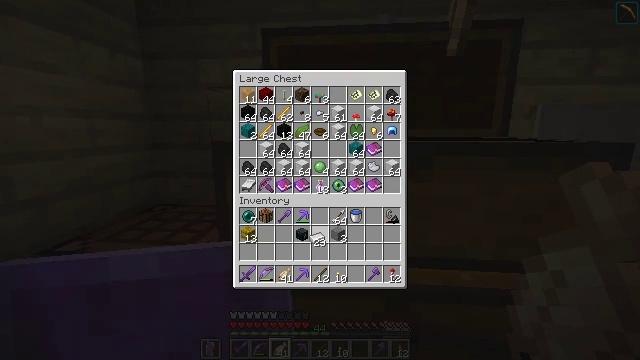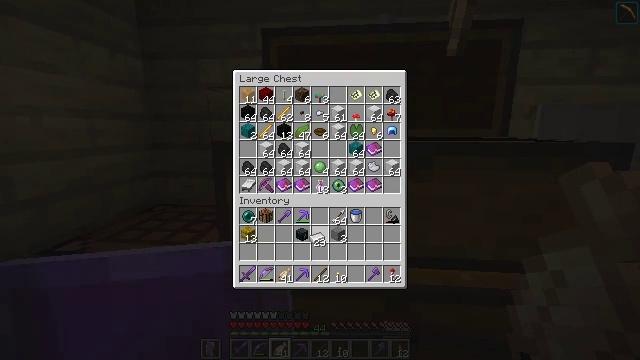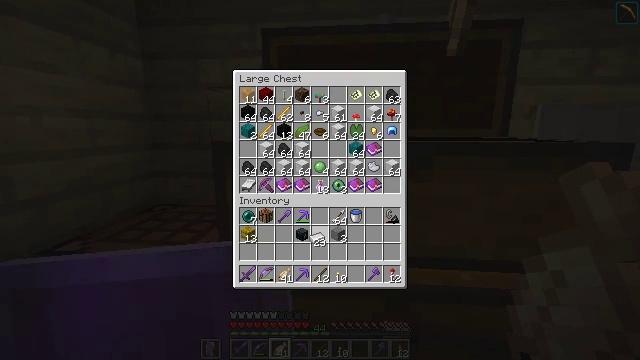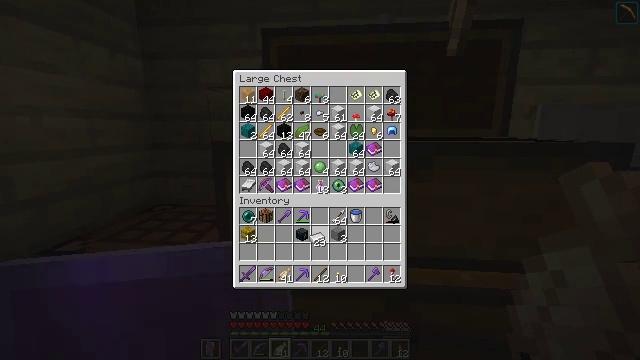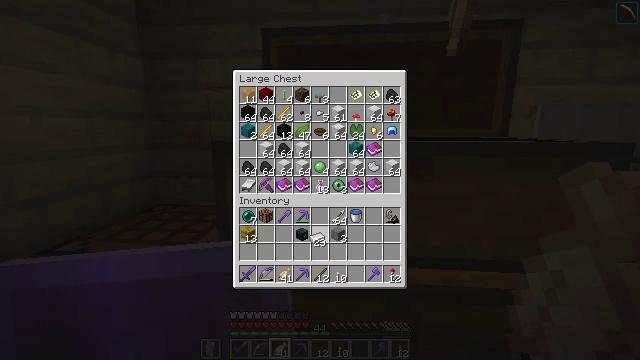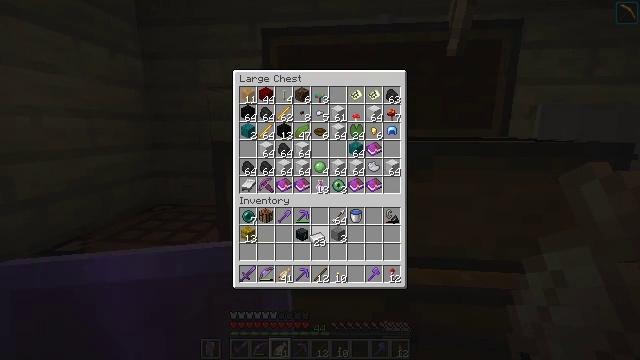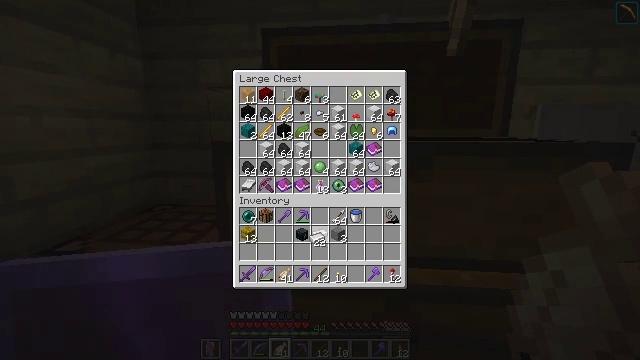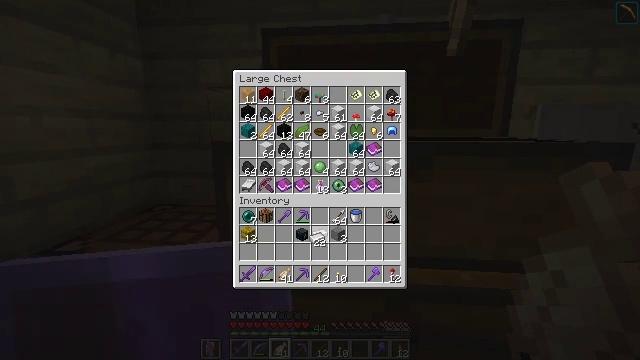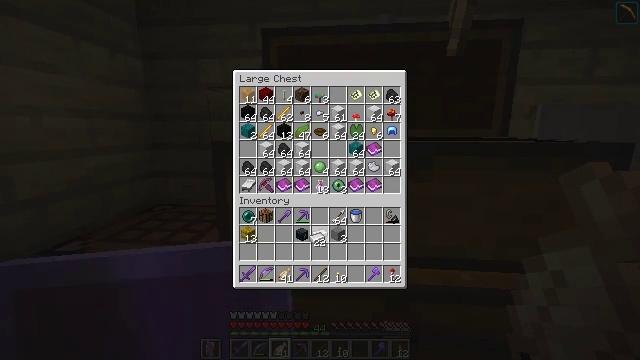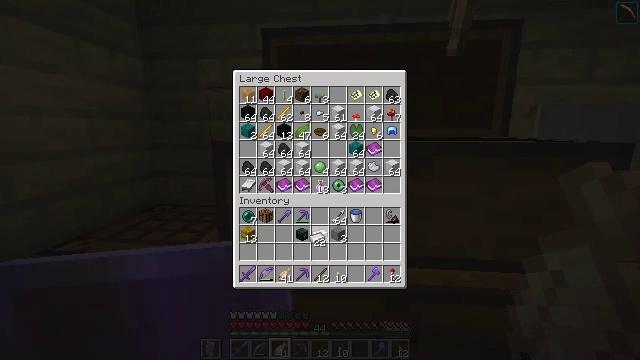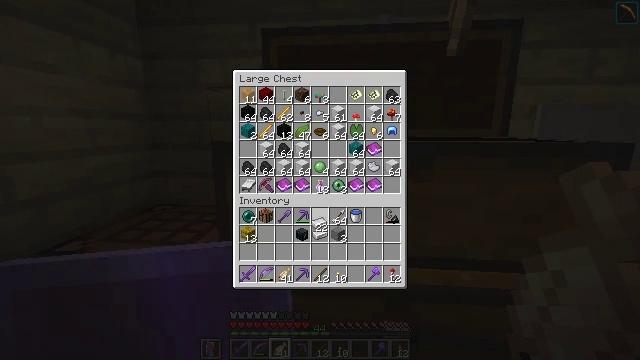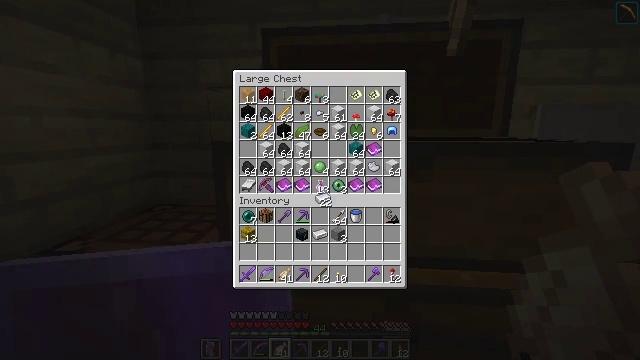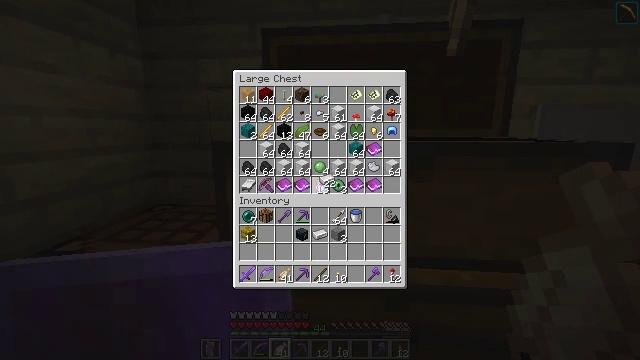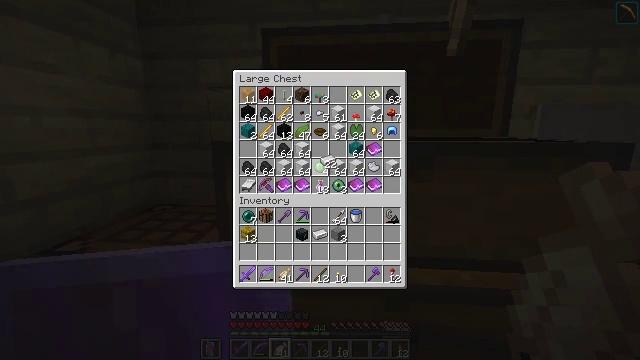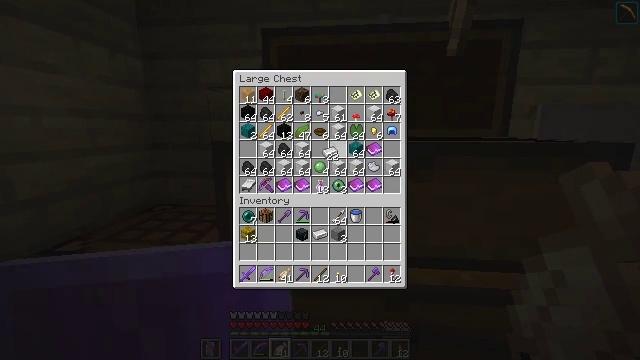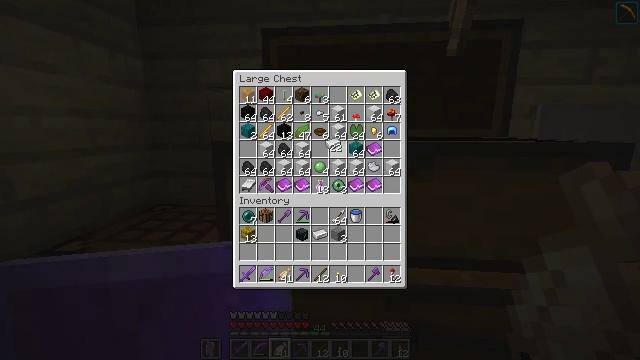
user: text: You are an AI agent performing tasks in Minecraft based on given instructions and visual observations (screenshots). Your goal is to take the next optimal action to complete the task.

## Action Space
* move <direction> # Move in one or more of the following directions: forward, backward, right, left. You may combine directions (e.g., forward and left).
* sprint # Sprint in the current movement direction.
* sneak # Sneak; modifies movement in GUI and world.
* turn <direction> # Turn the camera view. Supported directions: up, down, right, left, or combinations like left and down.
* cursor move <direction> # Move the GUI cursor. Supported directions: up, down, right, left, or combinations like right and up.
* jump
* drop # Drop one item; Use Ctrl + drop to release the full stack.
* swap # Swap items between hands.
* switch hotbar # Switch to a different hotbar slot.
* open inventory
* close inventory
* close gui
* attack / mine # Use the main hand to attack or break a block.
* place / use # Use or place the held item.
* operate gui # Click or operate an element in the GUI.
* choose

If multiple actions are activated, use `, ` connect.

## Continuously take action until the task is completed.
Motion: motion action
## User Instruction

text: Interact with the crafting table to craft a stonecutter.
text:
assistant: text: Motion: no_op
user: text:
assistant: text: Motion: no_op
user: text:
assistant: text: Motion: use / place
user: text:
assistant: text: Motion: use / place
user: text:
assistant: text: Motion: use / place
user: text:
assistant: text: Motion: no_op
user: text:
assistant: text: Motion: no_op
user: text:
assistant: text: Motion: no_op
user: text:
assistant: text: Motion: no_op
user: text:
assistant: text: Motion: turn up
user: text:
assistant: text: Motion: turn up
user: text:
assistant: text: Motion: turn up
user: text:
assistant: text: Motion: turn up
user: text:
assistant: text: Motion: turn up
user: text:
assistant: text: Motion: turn up
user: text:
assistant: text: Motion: turn up
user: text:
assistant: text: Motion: turn up
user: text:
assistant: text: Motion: turn up
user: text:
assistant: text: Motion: turn up
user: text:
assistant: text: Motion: no_op
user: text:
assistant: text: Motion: turn up
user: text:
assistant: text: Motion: turn up
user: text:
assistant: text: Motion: no_op
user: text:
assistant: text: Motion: no_op
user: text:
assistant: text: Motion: no_op
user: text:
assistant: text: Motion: no_op
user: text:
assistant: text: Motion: no_op
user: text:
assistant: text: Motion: no_op
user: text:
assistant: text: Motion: no_op
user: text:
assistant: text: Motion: no_op